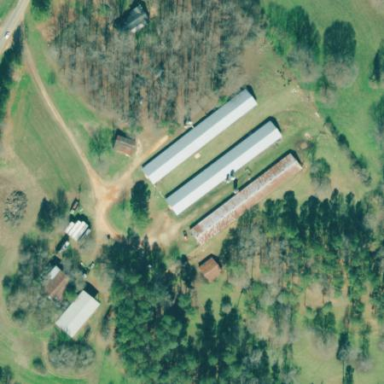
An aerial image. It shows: Farmyard area.